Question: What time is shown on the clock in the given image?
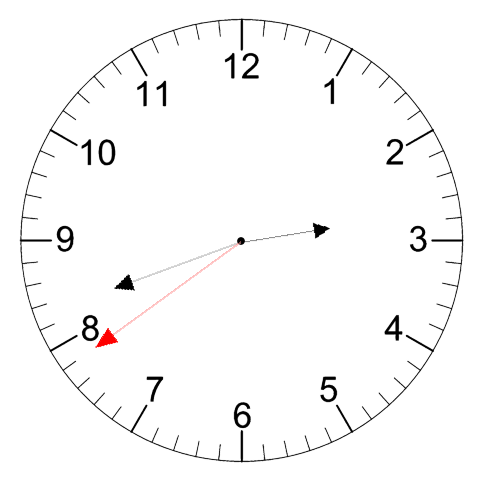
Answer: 02:41:39